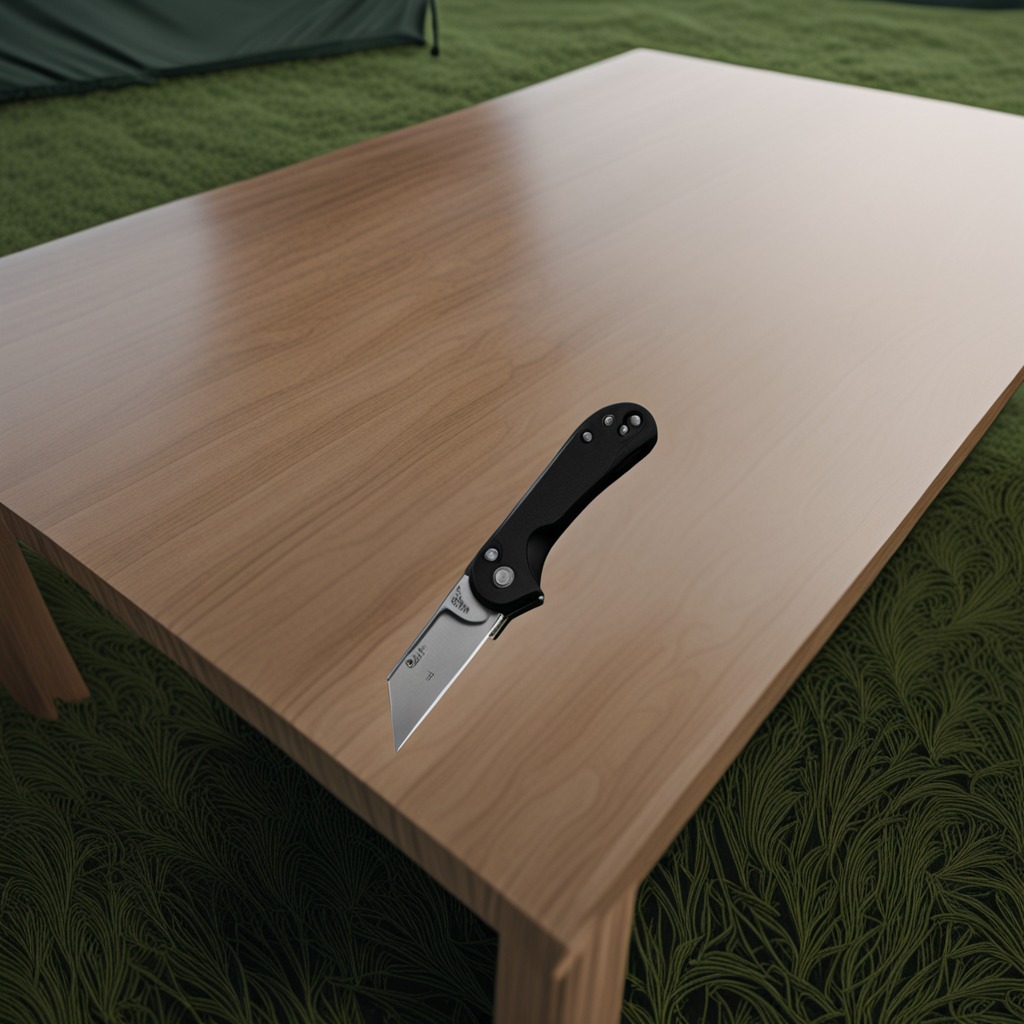
A utility knife is lying on a wooden table inside a jungle field workshop tent.